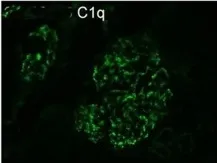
Renal pathological presentation of two proband. For immunofluorescence.
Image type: pathology (immunostaining)